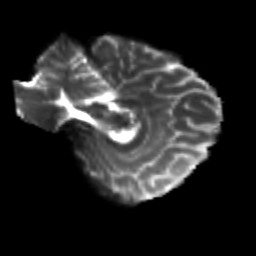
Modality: T2w
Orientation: sagittal
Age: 25
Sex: female
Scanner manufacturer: siemens
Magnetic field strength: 3 T
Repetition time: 3.5 s
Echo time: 0.104 s